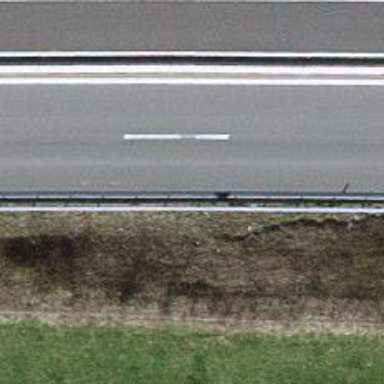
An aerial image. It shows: Trunk highway.